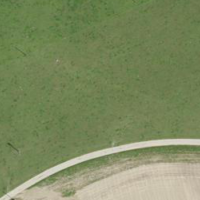
EUNIS habitat code: 52
Species observed at this site:
Fagopyrum esculentum